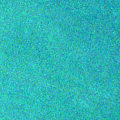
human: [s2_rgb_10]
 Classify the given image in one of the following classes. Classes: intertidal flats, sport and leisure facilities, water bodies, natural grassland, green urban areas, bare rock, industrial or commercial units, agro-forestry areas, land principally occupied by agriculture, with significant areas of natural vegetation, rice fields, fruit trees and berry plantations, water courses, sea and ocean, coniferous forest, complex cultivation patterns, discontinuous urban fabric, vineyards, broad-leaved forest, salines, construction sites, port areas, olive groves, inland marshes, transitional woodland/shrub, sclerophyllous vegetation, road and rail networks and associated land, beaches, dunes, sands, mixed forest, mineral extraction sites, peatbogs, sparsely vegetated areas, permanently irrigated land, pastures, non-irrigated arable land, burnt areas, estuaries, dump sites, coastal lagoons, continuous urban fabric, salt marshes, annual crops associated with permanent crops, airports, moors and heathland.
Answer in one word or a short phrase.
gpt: sea and ocean